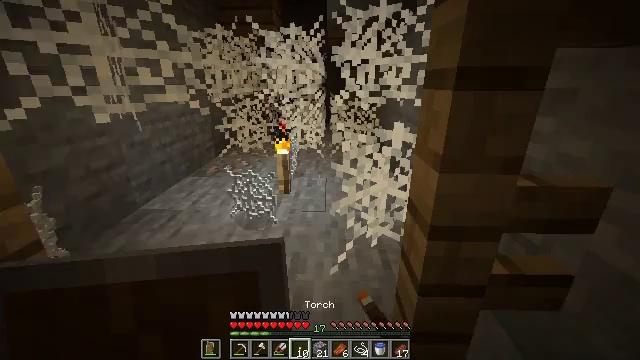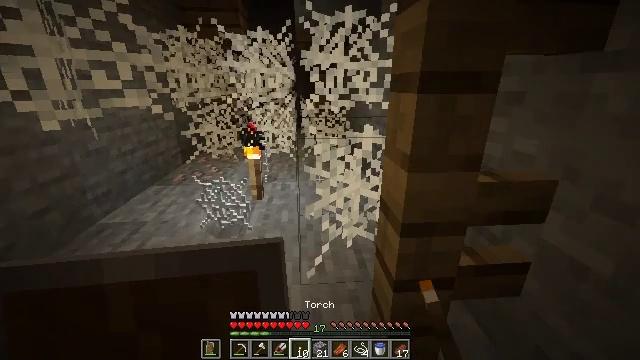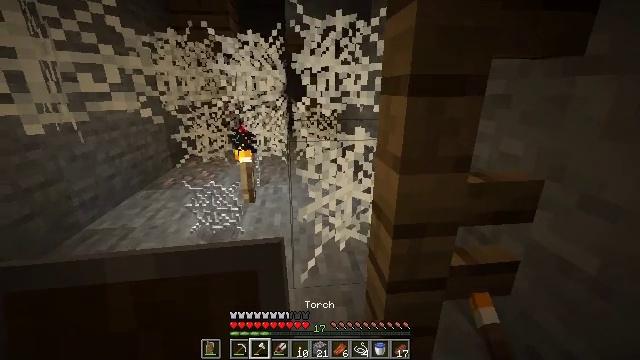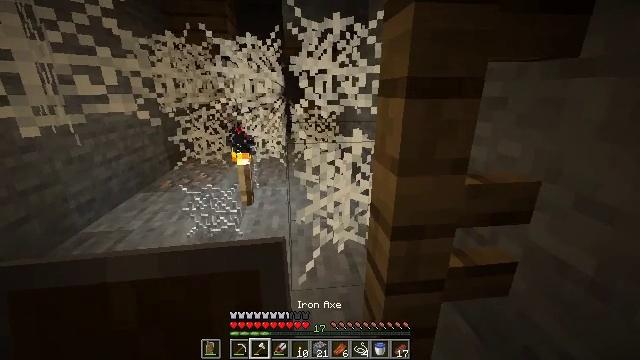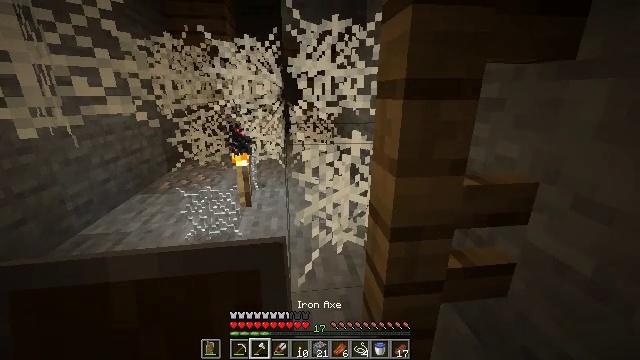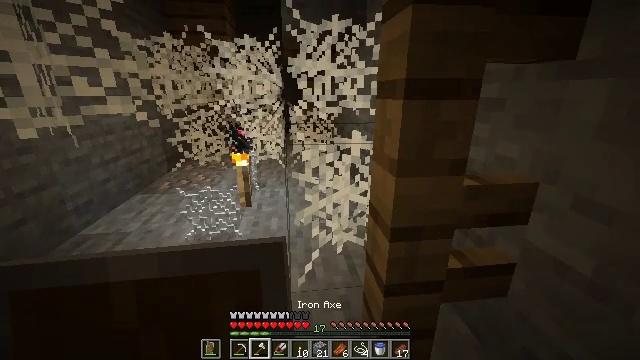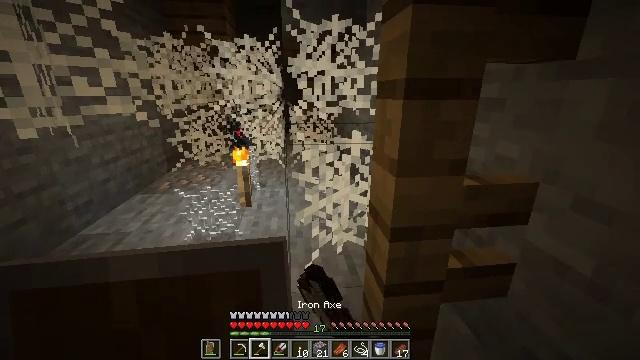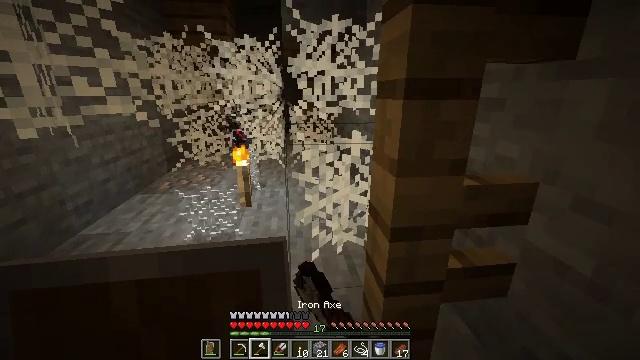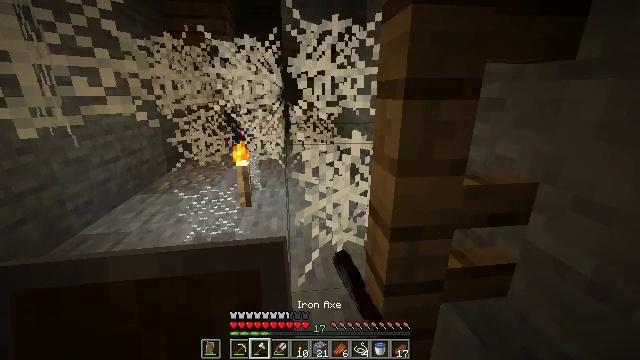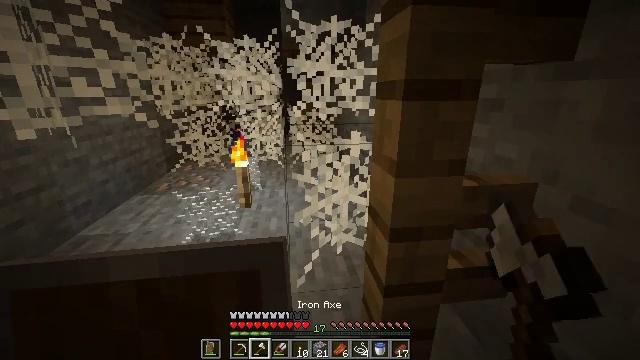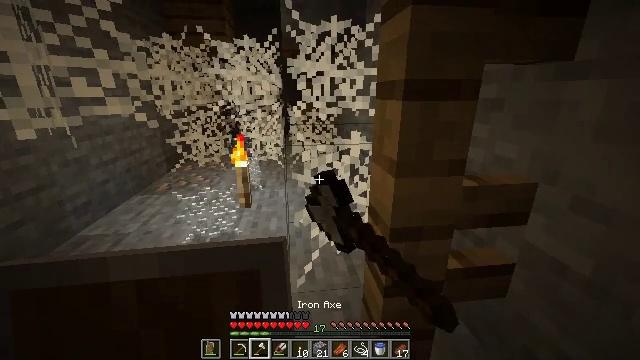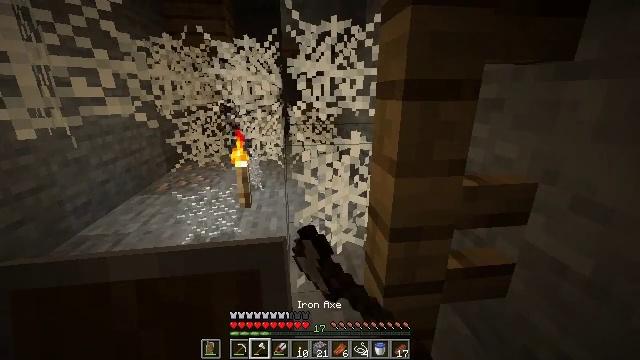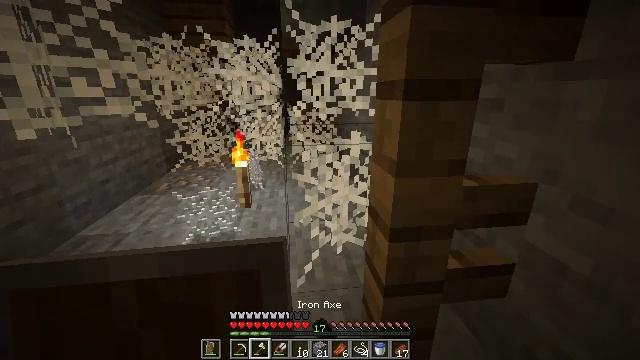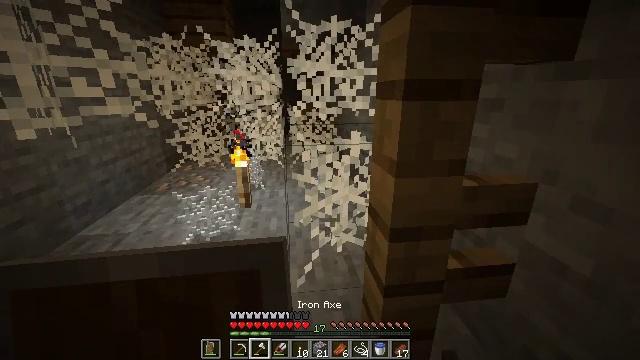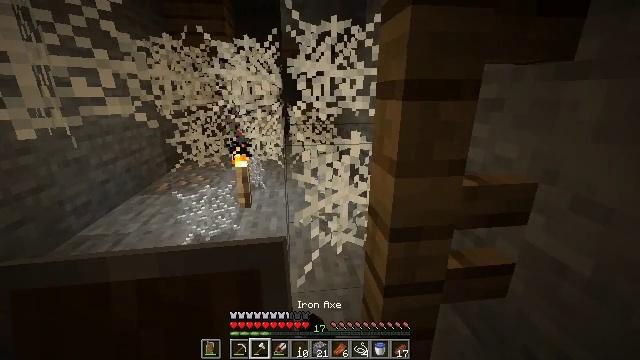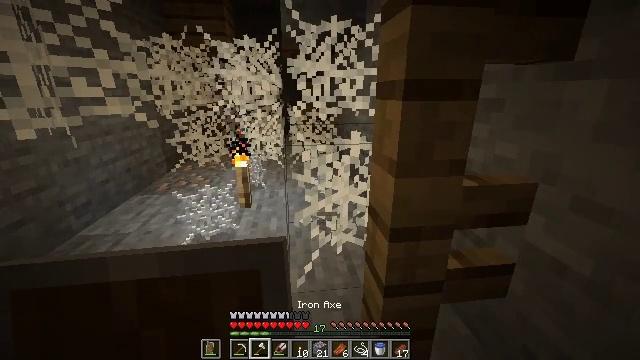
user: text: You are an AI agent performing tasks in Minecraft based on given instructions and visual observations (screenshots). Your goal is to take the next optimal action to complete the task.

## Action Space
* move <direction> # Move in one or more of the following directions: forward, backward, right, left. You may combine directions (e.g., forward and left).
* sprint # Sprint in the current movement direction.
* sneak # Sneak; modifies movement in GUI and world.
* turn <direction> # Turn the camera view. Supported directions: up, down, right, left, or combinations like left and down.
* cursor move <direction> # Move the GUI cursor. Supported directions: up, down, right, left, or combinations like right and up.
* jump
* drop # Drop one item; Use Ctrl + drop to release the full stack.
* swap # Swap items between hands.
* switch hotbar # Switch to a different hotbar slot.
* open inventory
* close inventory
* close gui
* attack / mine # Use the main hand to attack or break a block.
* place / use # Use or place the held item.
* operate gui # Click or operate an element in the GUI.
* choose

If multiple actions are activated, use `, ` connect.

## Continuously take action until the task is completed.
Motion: motion action
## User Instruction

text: Clear out the cobweb from the stronghold.
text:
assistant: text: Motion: sneak, turn right
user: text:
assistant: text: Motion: sneak, turn right, switch to hotbar 2
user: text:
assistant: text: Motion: sneak, switch to hotbar 2
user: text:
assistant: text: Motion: sneak, switch to hotbar 2
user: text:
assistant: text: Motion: sneak, attack / mine
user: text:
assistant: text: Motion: sneak, attack / mine
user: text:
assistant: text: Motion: sneak, attack / mine
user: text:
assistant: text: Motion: sneak, attack / mine
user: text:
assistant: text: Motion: sneak, attack / mine
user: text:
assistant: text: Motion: sneak, attack / mine
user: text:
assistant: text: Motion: sneak, attack / mine
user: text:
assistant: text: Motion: sneak, attack / mine
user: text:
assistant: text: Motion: sneak, attack / mine
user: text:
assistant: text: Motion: sneak, attack / mine
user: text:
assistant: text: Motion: sneak, attack / mine
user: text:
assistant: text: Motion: sneak, attack / mine
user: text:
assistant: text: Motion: sneak, attack / mine
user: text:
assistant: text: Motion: sneak, attack / mine
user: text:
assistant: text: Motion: sneak, attack / mine, switch to hotbar 3
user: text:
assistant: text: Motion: sneak, attack / mine, switch to hotbar 3
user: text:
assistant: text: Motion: sneak, attack / mine, switch to hotbar 3
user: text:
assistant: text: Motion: sneak, attack / mine, switch to hotbar 3
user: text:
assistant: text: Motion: sneak, attack / mine
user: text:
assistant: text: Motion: sneak, attack / mine
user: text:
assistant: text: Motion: sneak, attack / mine
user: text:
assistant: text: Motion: sneak, attack / mine
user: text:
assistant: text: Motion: sneak, attack / mine
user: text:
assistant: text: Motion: sneak, attack / mine
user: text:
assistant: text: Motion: sneak, attack / mine
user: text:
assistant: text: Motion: sneak, turn up, attack / mine